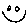
Label: smiley face